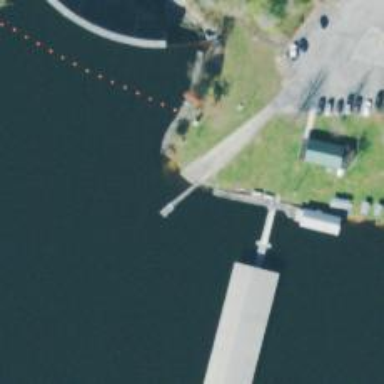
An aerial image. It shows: Slipway on leisure land.